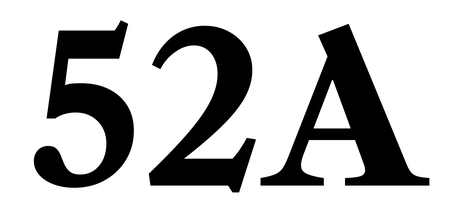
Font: LibreCaslonText_Bold